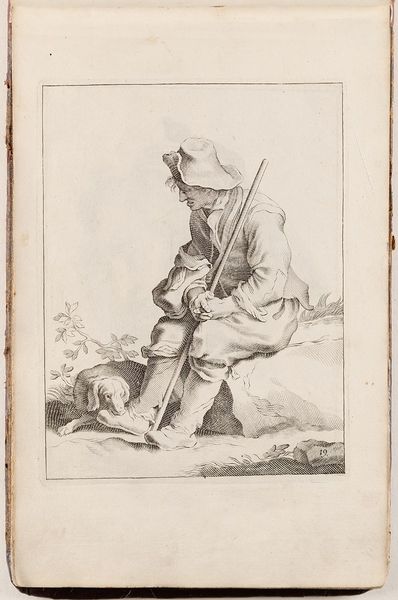
Titel: Figurenstudie, Blatt 19 aus der Folge 'Fondamenten der Teecken-Konst aerdigh geinverteert door Abraham Bloemaert'
Künstler: Abraham Bloemaert
Standort: Hamburg
Institution: Museum für Kunst und Gewerbe Hamburg
Schlagwörter: akt, hund, tier, mensch, figur, papier, grafik, graphik, fotografie, photographie, druckgraphik, druckgrafik, stich, kupferstich, gerippt, figurenstudie, zeichenkunst, reproduktionen, druckerzeugnisse, körper, ornamentstich, vorlageblätter